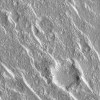
Atmospheric dust classification: not_dusty